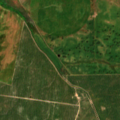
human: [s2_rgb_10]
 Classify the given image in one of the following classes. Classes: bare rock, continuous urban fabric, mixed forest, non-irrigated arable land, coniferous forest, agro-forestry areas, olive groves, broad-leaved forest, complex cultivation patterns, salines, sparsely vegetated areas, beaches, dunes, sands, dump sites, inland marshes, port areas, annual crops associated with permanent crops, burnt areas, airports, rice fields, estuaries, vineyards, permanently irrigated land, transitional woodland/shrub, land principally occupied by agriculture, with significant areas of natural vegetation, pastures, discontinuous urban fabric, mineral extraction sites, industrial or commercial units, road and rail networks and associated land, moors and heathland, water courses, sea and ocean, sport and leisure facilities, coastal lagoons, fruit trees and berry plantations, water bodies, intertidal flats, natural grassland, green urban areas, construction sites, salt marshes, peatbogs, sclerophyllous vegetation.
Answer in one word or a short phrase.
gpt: continuous urban fabric